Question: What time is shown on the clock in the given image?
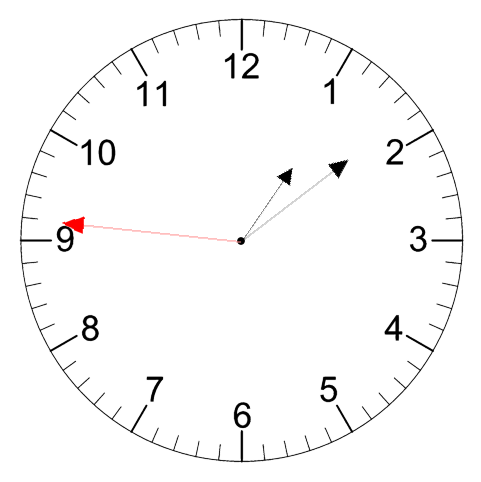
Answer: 01:08:46